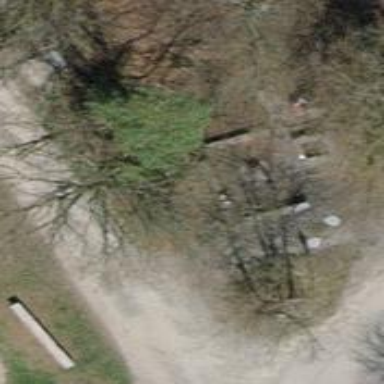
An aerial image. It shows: Brown bench in the vicinity.